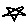
Label: star